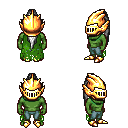
a pixel art fantasy rpg character, male body template, orc, green skin, green tattered cape, teal pants, white extra-long topknot hairstyle, gold helm, gold boots, four views (front, back, left, right), 2x2 character sprite sheet, small pixel art, hard edges, no anti-aliasing